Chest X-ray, AP view. Patient: 60 years old, sex M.
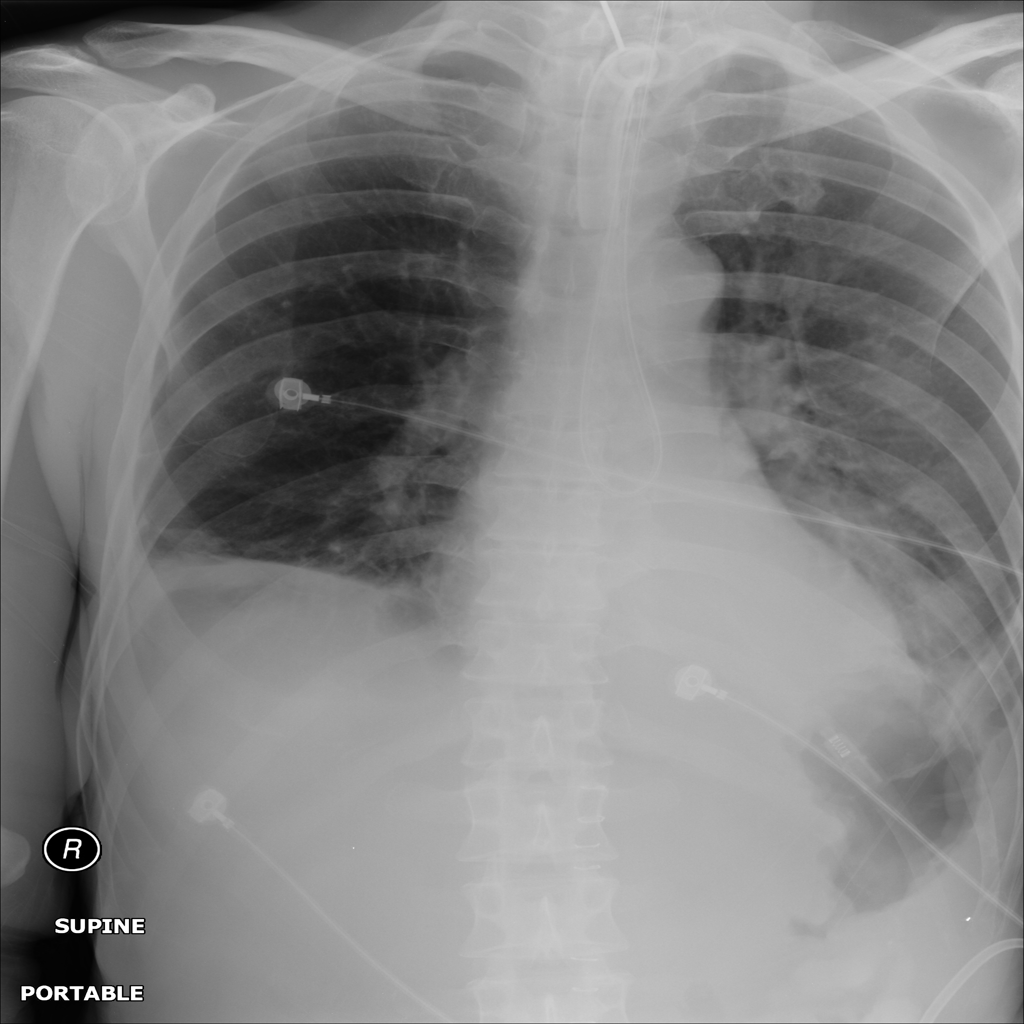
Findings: No Finding